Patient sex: F
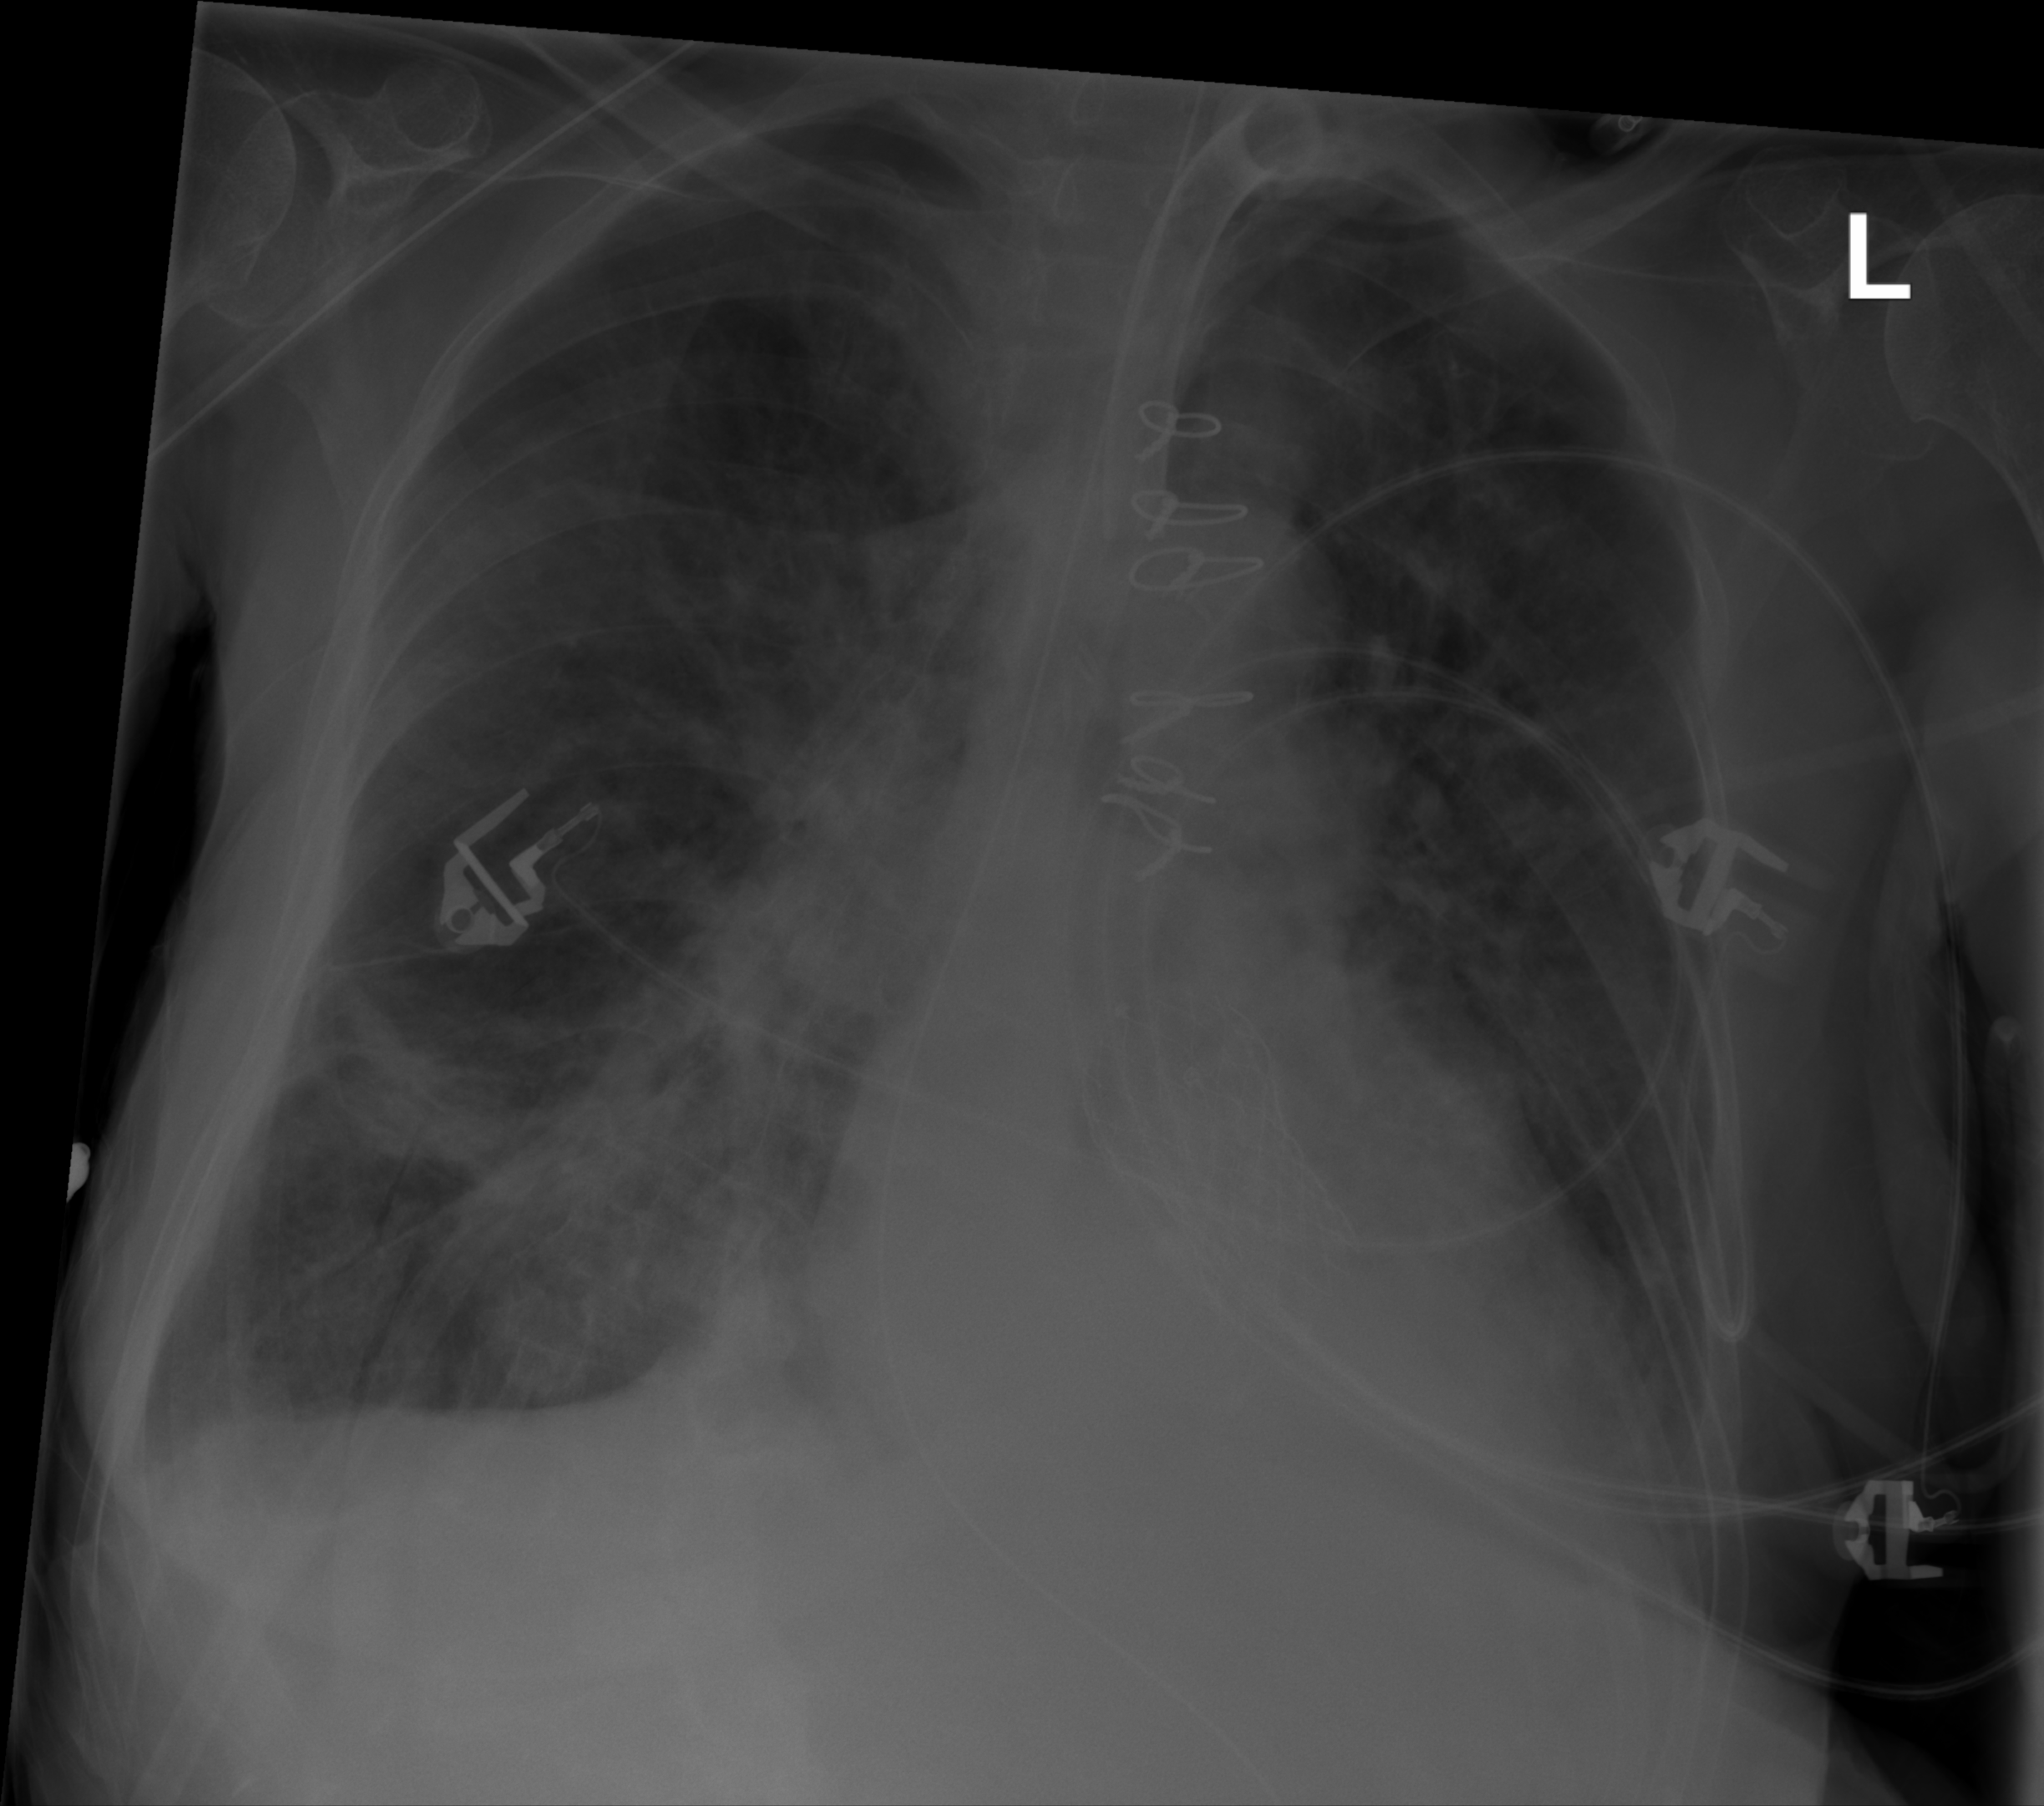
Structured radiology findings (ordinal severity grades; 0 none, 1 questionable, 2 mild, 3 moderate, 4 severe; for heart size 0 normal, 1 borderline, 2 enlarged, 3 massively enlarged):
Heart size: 0
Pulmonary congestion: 0
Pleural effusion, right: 0
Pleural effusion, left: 1
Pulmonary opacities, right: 3
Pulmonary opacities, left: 0
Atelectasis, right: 2
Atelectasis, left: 0